Question: I have a cover-image like this

When the user hover on my image, I want to :
- -
---
# I have tried
CSS
'''
<style type="text/css">
#cover-img:hover{
opacity: .9;
}
#nav-upload-icon{
top: 10px;
left: 10px;
color: red;
z-index: 1000;
}
</style>
'''
HTML
'''
<img id="cover-img" src="/material/img/profile-menu.png" height="130px">
<i id="nav-upload-icon" class="md md-camera hidden"></i>
'''
JS
'''
$("#cover-img").hover(function() {
$("#nav-upload-icon").removeClass( "hidden" );
});
'''
I couldn't get it to behave what I expected to see.
What is the best way to implement something like that ?
<URL>
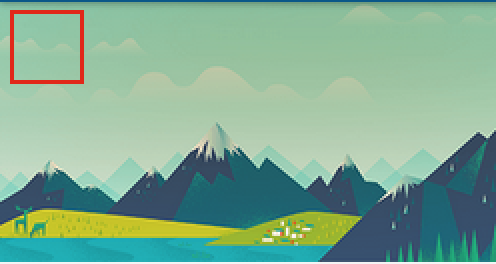
Answer: There is no reason to use JavaScript if that is the actual html code, you can use the next sibling selector with hover.
'''
#cover-img:hover + #nav-upload-icon,
#nav-upload-icon:hover {
visibility: visible;
}
#nav-upload-icon {
visibility : hidden;
}
'''